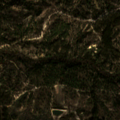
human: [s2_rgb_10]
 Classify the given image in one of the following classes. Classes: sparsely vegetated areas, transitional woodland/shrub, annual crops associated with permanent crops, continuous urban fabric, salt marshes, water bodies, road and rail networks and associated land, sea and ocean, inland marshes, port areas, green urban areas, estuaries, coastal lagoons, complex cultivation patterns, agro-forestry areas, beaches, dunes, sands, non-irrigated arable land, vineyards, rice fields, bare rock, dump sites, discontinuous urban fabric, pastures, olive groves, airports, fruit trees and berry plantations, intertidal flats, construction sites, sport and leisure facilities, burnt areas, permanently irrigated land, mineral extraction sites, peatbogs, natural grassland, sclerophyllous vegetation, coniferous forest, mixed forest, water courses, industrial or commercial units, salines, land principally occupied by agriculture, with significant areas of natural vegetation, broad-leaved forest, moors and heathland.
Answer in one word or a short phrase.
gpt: broad-leaved forest